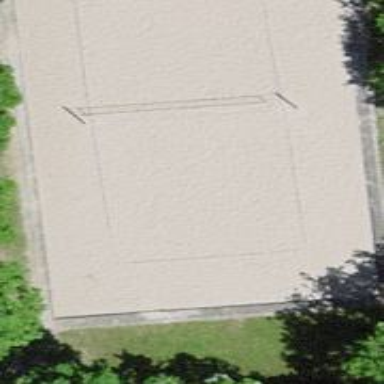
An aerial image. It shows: Sandy pitch designated for beach volleyball.